Question: in my splitviewcontroller iPad app I show a custom popover (which loads the rootviewController). How to show not only the table view, but also a navigationbar on top of it (to show the table title "Categories").
Here is my app:

My code to show the popover:
'''
- (IBAction)showPopover:(UIButton *)sender {
if([self.popoverController isPopoverVisible])
{
[self.popoverController dismissPopoverAnimated:YES];
return;
}
// Build a custom popover view
TemplatesAppDelegate *delegate = (TemplatesAppDelegate*)[[UIApplication sharedApplication] delegate];
// Create a popover controller
self.popoverController = [[[UIPopoverController alloc] initWithContentViewController:delegate.rootViewController] autorelease];
// Present the popover view non-modal at the pressed button's position
[self.popoverController presentPopoverFromRect:sender.frame inView:self.view permittedArrowDirections:UIPopoverArrowDirectionUp animated:YES];
}
'''
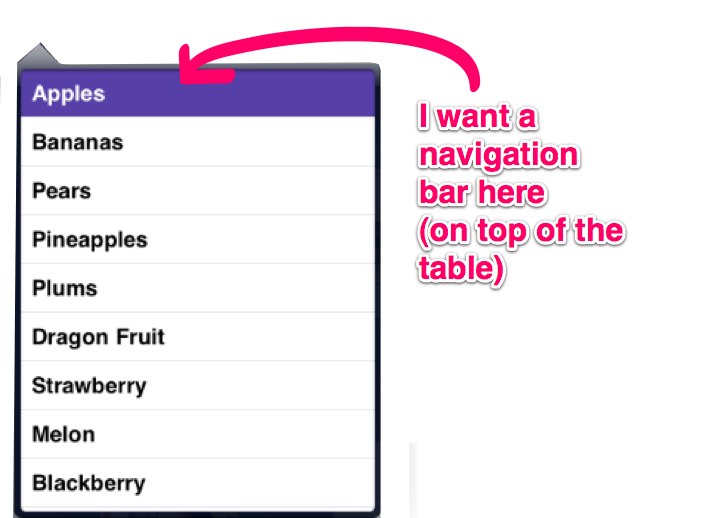
Answer: If you want a whole UINavigationController with all the functionalities, you can do like
'''
UINavigationController *navController = [[UINavigationController alloc] initWithRootViewController:delegate.rootViewController];
self.popoverController = [[[UIPopoverController alloc] initWithContentViewController:navController] autorelease];
[navController release];
'''
Or if you want just a navigation bar you can add to your popovercontroller.
'''
UINavigationBar *tableViewNavigationBar = [[UINavigationBar alloc] initWithFrame: CGRectMake(0.0f, 0.0f, 320.0f, 44.0f)];
[self.popoverController addSubView:tableViewNavigationBar];
'''
I didn't tested the code, but it should work.